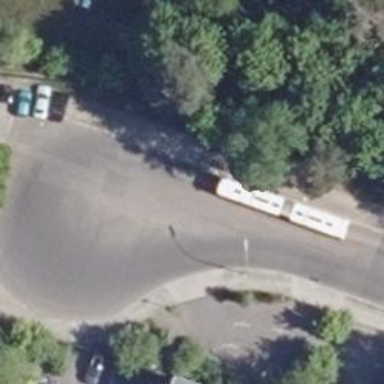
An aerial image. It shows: Public transport stop position.